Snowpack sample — Buffalo Mountain, Silverthorne, Colorado, USA (1/25/25, 10:11 AM MST)
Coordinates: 39.6222, -106.1139
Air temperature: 22 °F
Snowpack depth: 110 cm
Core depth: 20 cm
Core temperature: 48.2 °F
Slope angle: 12°, slope face: 102°
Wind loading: high
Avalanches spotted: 0
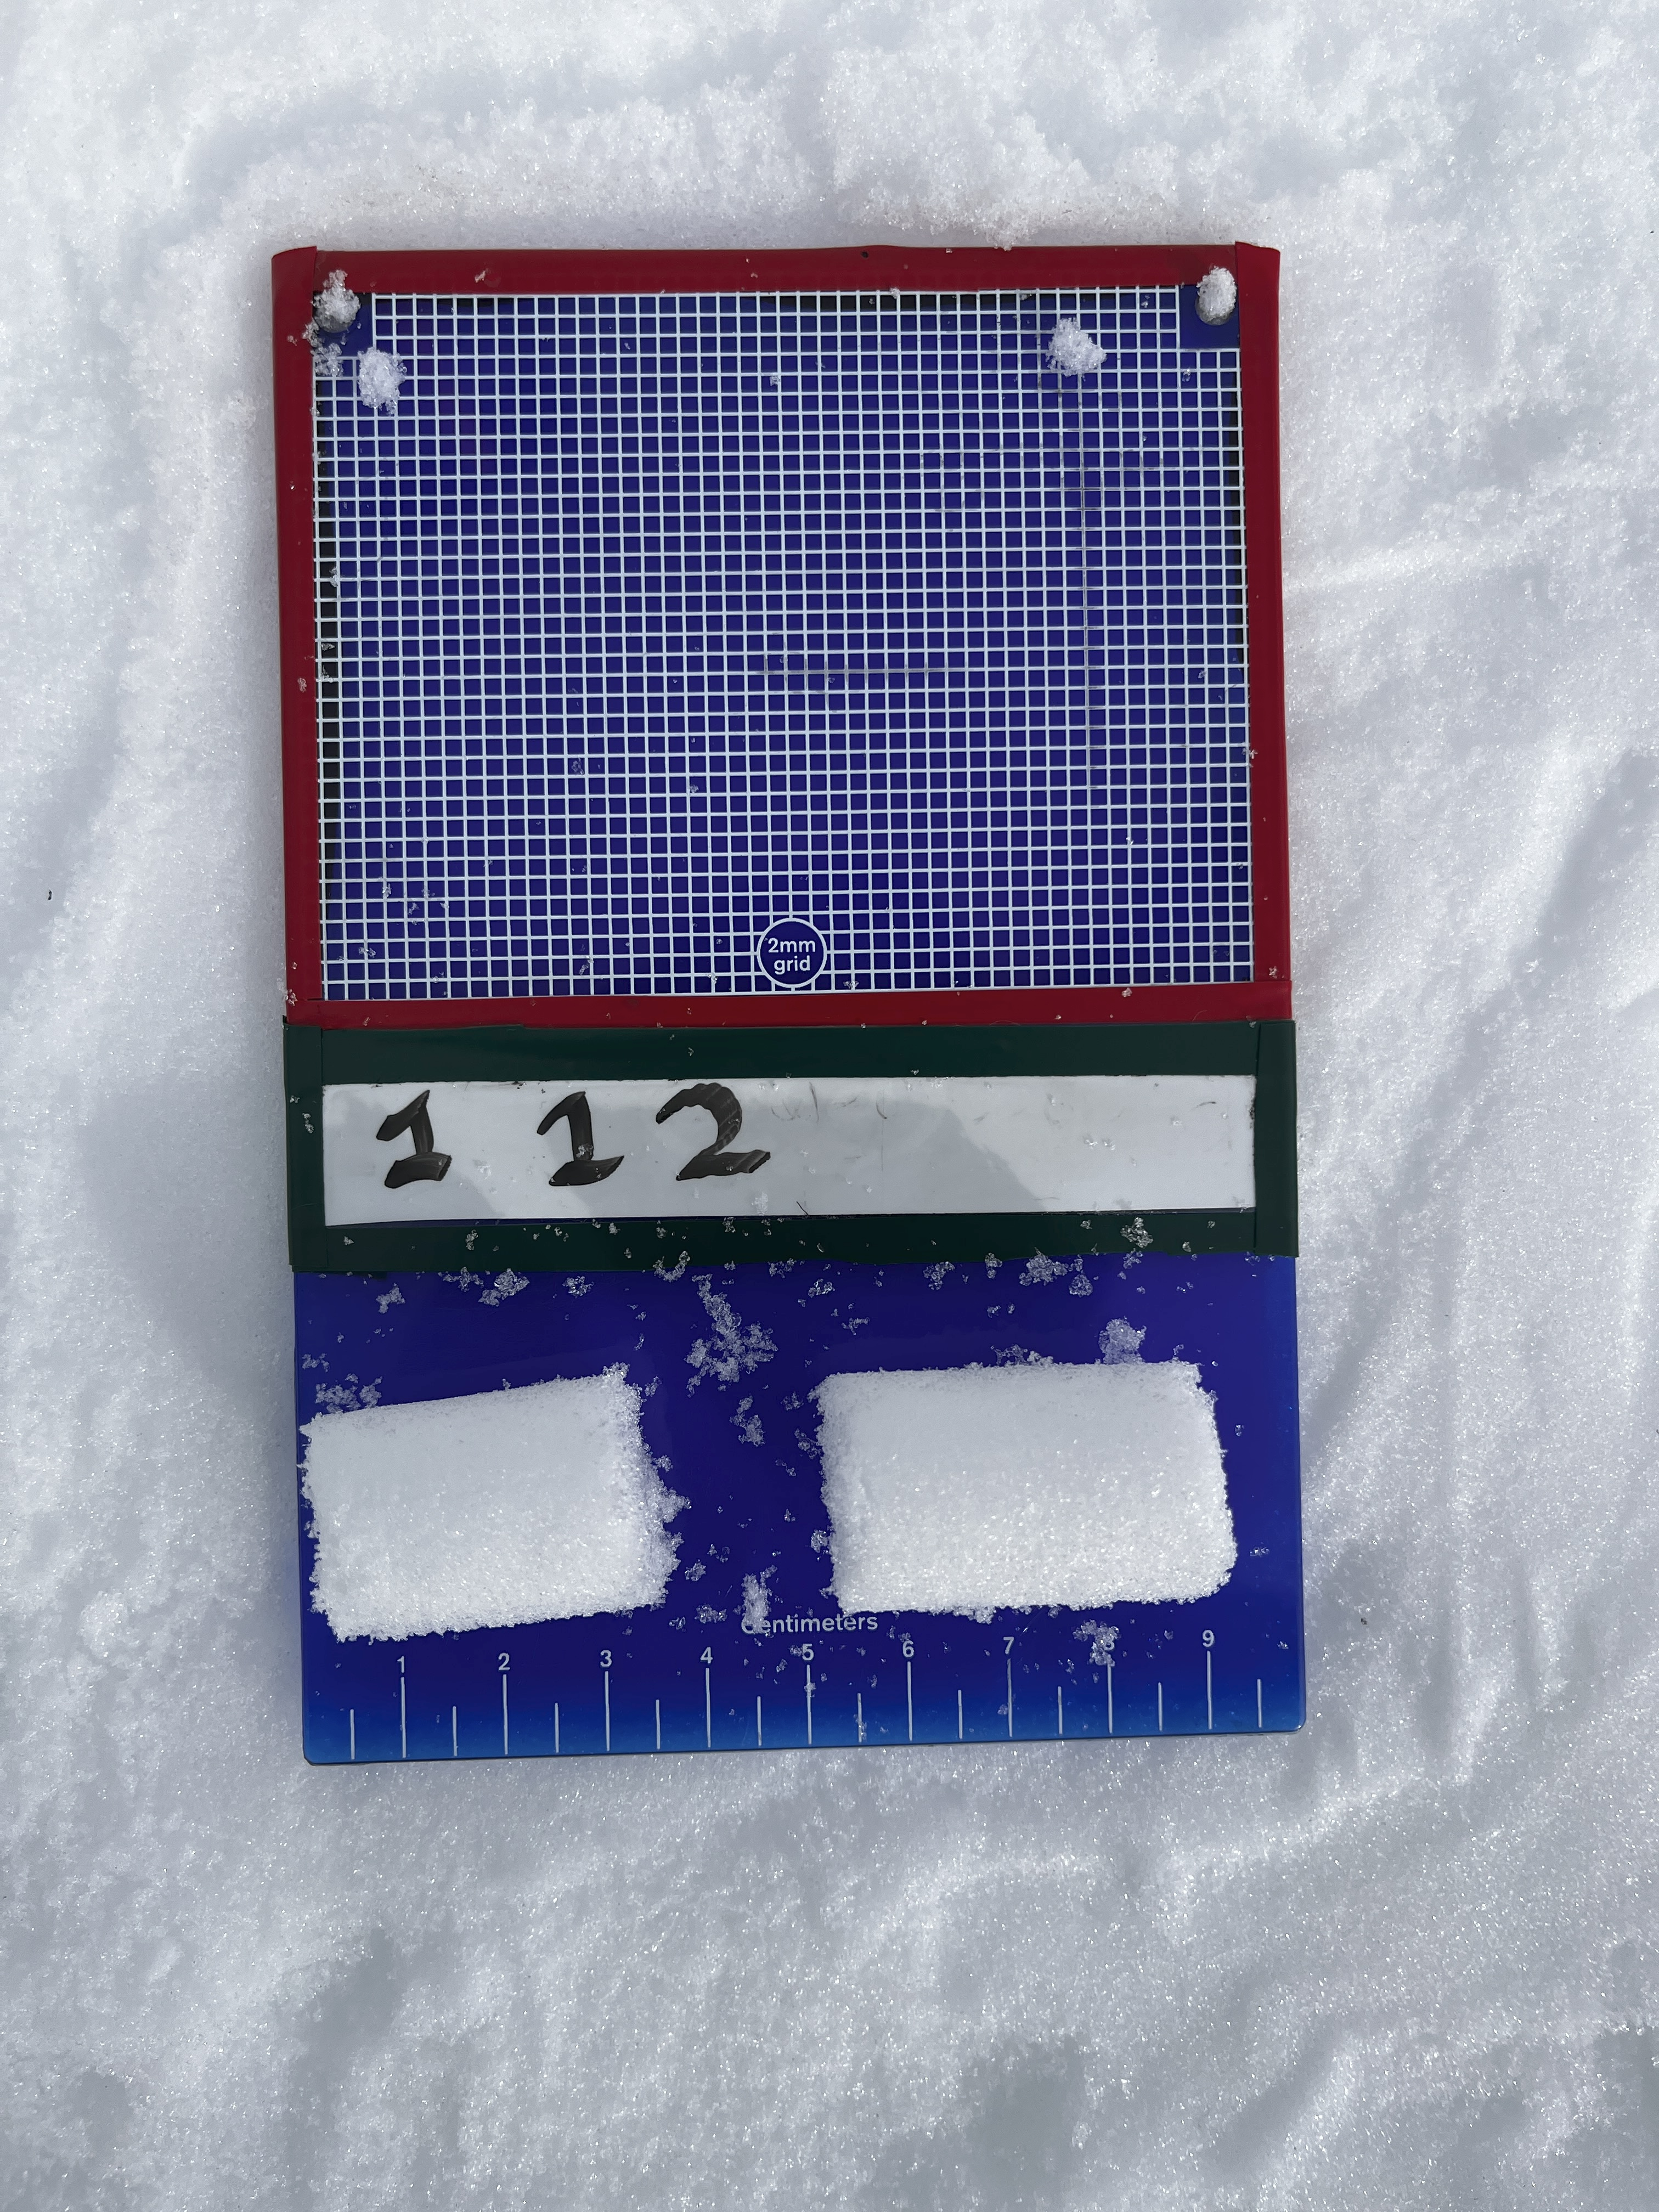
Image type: crystal_card
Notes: No avalanches nearby, collected on the outskirts of a fire break 15 meters from the treeline, on way to Buffalo and Red Mountain